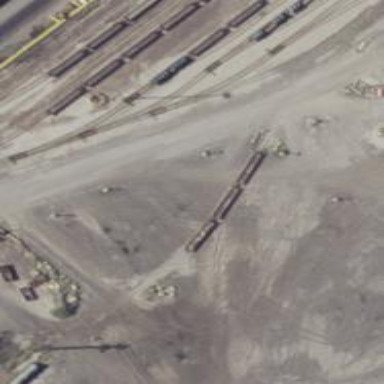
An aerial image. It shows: Rail spur service.